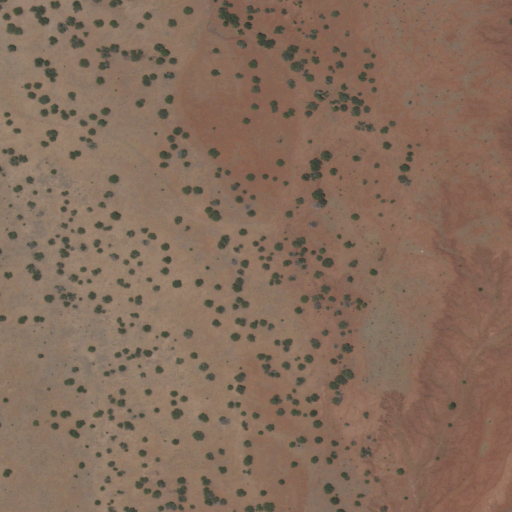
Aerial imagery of valley in New Mexico named Cañon Saladito containing shrub and barren land